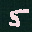
Label: 5